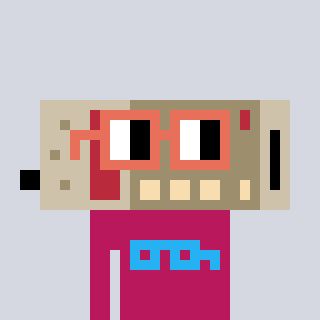
a pixel art character with square orange glasses, a cordless phone-shaped head and a darkpink-colored body on a cool background